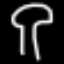
Label: mushroom